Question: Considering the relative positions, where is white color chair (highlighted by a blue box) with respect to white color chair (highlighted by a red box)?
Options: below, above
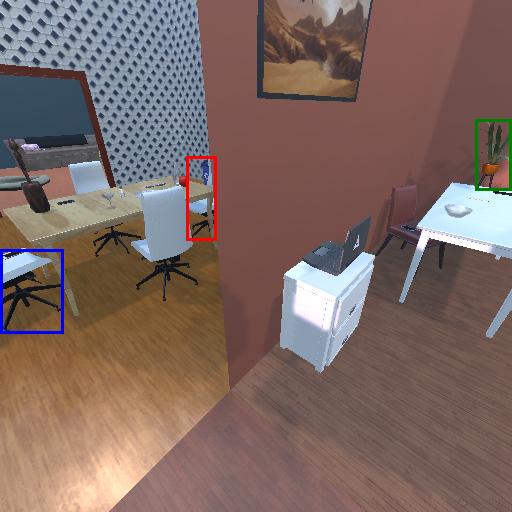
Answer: below